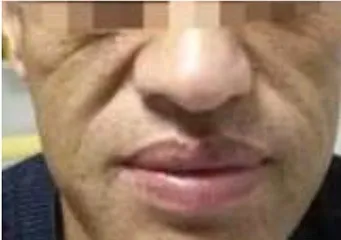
Facial manifestations of acromegaly.
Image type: medical_photograph (other_medical_photograph)